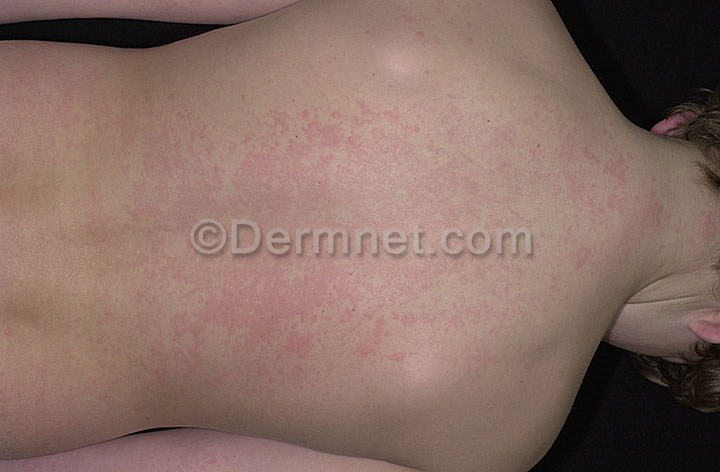
Disease: Urticaria Hives